Question: I'm trying to write C# code to create two Char Array
has name ex "", ""
and put * in every index in The array ""
Ex: index 0,1,3,7...
Then copy the elements of "" to "" copy elements to the index of array "ptrArr" that .
<URL>

Please I need your help to do that
This is my attempt
'''
int i = 0, j = 0, n = 0;
while (n < ptrArr.Length)
{
if (ptrArr[i] != '*')
{
ptrArr2[j] = ptrArr[i];
i++;
j++;
}
else
i++;
}
string s = new string(ptrArr);
textBox5.Text = s;
'''
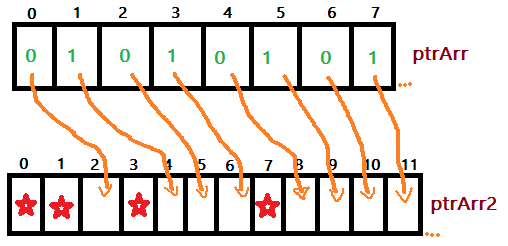
Answer: This is solve your problem and you get ptrArr2 as you want. Please comment
'''
static void Main(string[] args)
{
char[] ptrArr = new[] { '0','1','0','1','0','1','0','1' };
char[] ptrArr2= new char[0];
List<char> ptrArr2temp = new List<char>();
for (int i = 0; i < ptrArr.Length; i++)
{
ptrArr2temp.Add(ptrArr[i]);
}
for (int i = 0; i < ptrArr.Length; i++)
{
int internalIndex = ((int)(Math.Pow(2, i))) - 1;
if (ptrArr2temp.Count > internalIndex)
{
ptrArr2temp.Insert(internalIndex, '*');
}
}
ptrArr2 = ptrArr2temp.ToArray();
}
'''